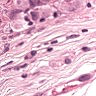
Metastatic tissue present: yes